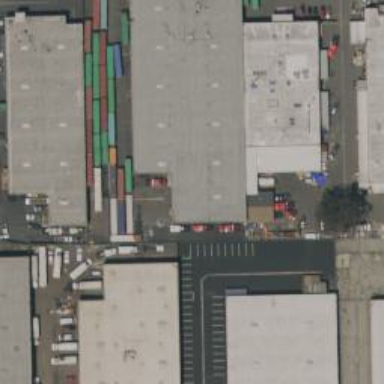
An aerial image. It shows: Industrial building.